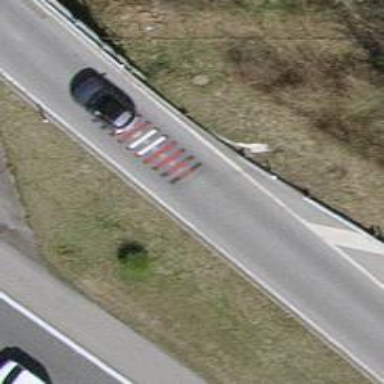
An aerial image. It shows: Rumble strip for traffic calming.